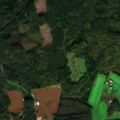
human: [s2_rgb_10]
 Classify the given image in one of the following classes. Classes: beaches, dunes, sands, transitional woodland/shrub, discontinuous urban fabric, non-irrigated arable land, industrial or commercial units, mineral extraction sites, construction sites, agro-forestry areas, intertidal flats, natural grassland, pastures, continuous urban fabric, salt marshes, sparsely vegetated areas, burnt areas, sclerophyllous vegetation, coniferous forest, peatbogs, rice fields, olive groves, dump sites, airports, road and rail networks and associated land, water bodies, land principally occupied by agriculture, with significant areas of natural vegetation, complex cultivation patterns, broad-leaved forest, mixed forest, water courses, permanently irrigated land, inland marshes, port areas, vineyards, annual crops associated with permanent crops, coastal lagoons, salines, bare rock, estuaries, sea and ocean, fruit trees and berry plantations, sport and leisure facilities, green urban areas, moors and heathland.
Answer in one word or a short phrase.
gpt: non-irrigated arable land, coniferous forest, mixed forest